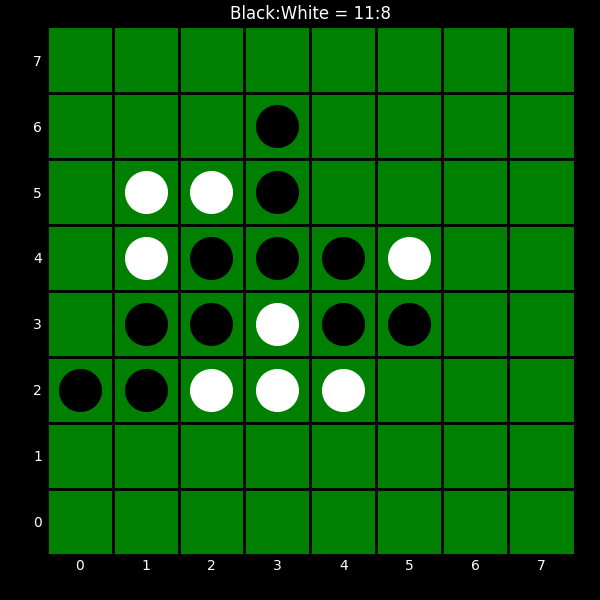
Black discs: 11
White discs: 8